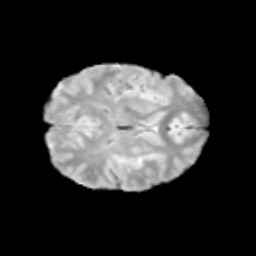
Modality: T2w
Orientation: axial
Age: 12
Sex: male
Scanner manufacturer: siemens
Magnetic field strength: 3 T
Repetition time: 3.8 s
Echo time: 0.07 s